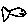
Label: fish